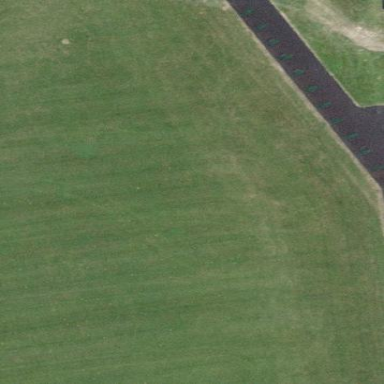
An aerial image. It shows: Grassy area designated as golf tee.